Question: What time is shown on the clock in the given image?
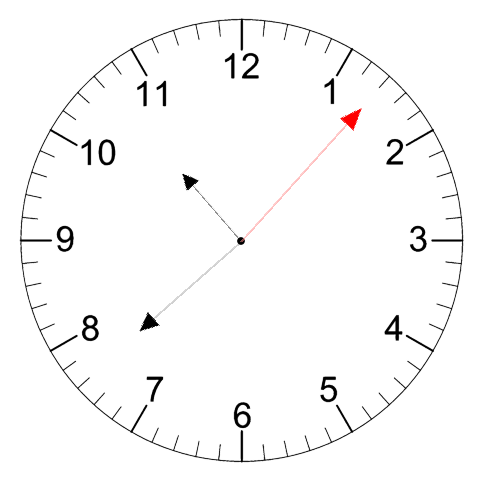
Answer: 10:38:07